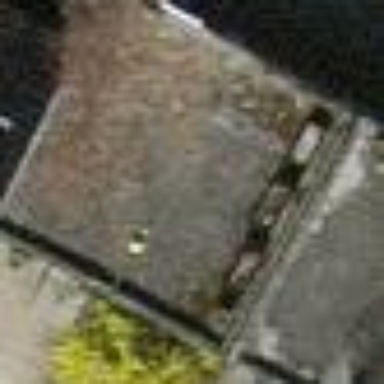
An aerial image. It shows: Garage.